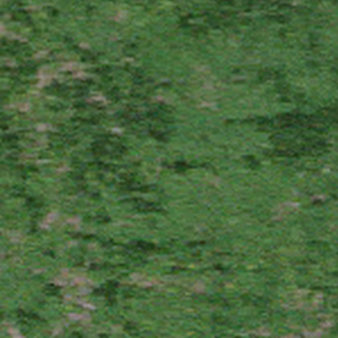
Label: other